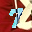
Label: 7